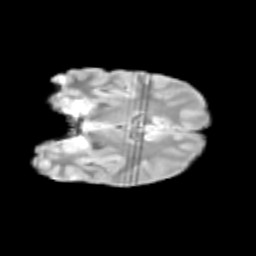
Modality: T2w
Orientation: coronal
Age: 11
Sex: male
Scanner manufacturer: siemens
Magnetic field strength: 3 T
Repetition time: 3.8 s
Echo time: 0.07 s